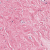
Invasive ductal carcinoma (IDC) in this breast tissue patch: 0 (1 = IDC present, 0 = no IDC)